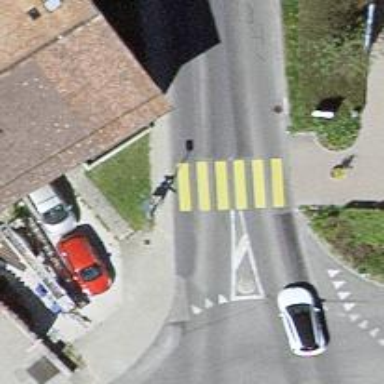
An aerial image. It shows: Marked crossing on the road.